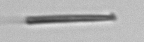
Label: fiber